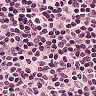
Metastatic tissue present: no